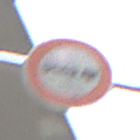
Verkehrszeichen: VerbotPersonenkraftwagenMitAnhaenger
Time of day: Midday
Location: Roofed (Urban)
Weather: Overcast
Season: NotSpecified
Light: Artificial